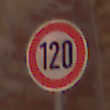
Verkehrszeichen: Geschwindigkeit120
Umgebung: Outdoor, Urban
Tageszeit: MorningAfternoon
Wetter: Clear
Licht: Natural
Jahreszeit: NotSpecified
Kontrast: MediumContrast